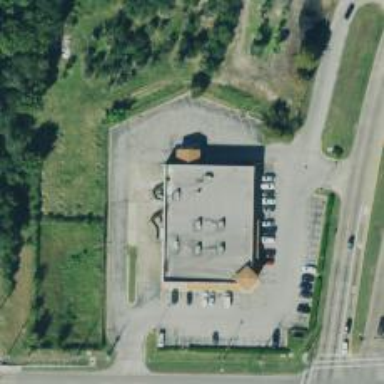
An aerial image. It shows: Pharmacy providing healthcare services.